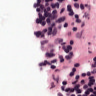
Metastatic tissue present: no